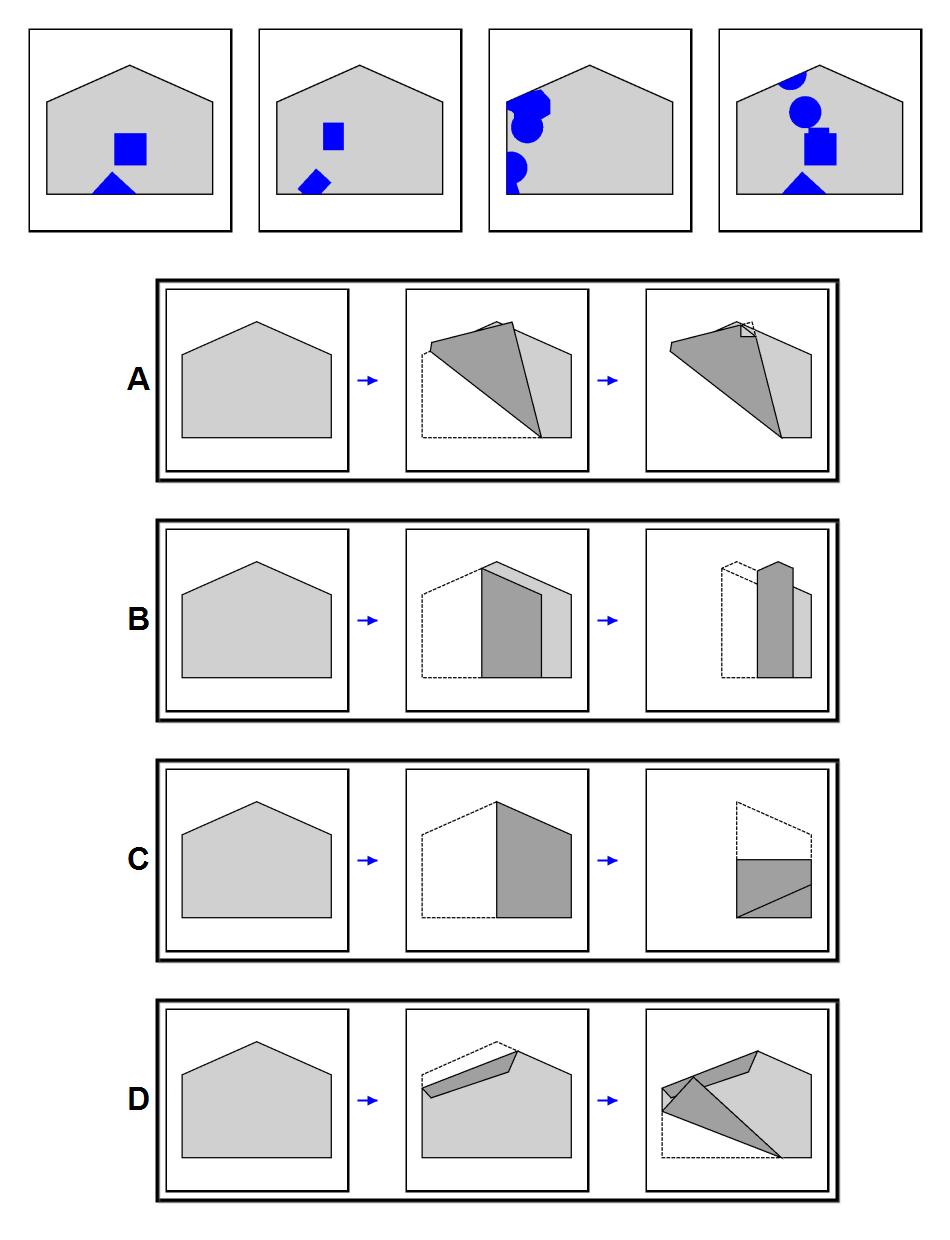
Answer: D